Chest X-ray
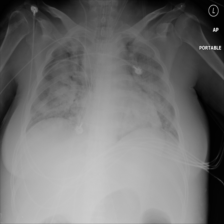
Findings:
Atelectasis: negative
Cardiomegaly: negative
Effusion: negative
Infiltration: positive
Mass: negative
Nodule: negative
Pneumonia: negative
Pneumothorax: negative
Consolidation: negative
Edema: negative
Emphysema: negative
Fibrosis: negative
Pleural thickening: negative
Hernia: negative